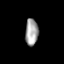
Tissue: prostate
Cell type: Fibroblasts
Senescence score: 0.7032
Nuclear area (px): 340
Mean DAPI intensity: 162.679